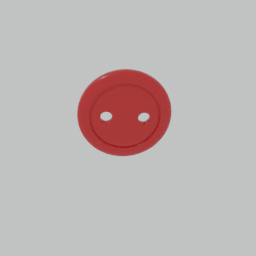
Label: people